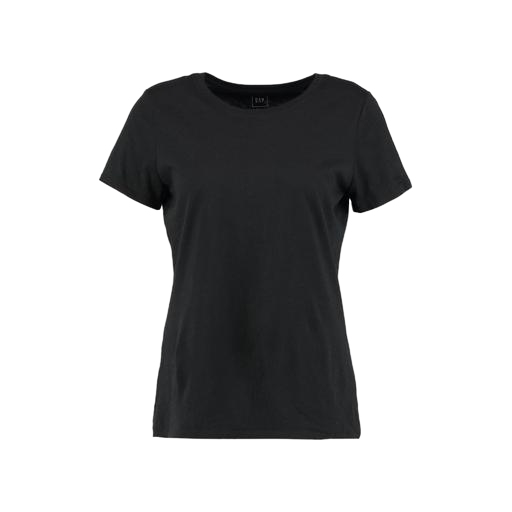
black t-shirt basique jersey, black woman's tee, black women's jersey t-shirt, white background